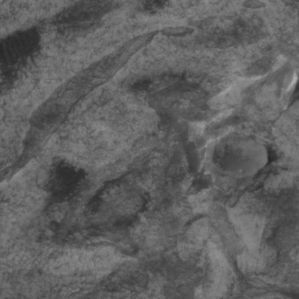
Label: non_frost